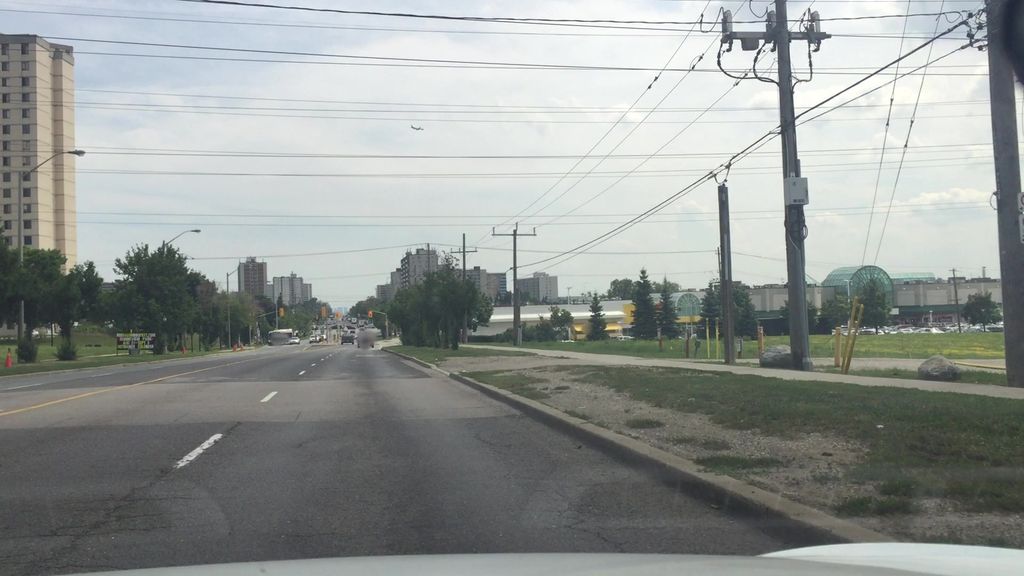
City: toronto